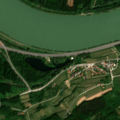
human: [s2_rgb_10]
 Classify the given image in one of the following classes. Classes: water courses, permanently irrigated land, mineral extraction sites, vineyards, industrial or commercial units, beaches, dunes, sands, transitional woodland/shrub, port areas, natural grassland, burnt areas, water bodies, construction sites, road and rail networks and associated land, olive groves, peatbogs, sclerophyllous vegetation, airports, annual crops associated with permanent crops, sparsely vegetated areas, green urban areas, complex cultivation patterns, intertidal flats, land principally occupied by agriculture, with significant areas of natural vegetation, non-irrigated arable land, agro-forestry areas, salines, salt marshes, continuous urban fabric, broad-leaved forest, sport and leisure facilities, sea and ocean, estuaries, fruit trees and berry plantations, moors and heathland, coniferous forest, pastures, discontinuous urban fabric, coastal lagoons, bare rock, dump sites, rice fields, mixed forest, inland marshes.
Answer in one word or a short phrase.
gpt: discontinuous urban fabric, vineyards, broad-leaved forest, mixed forest, water courses